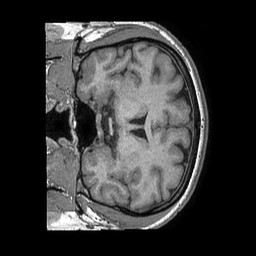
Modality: T1w
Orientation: coronal
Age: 42
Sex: male
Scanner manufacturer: philips
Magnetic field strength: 1.5 T
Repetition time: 0.007682 s
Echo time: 0.00354 s